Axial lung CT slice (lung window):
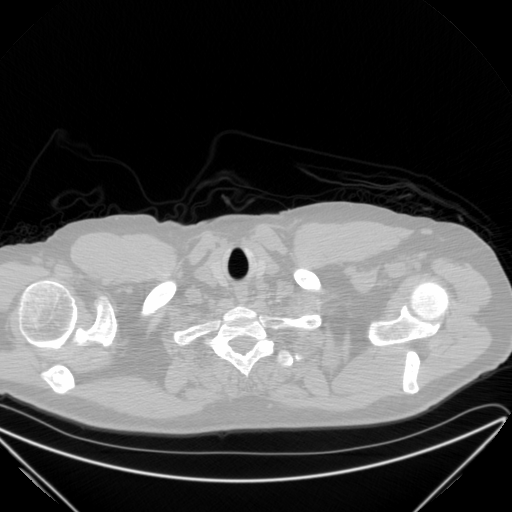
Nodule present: no